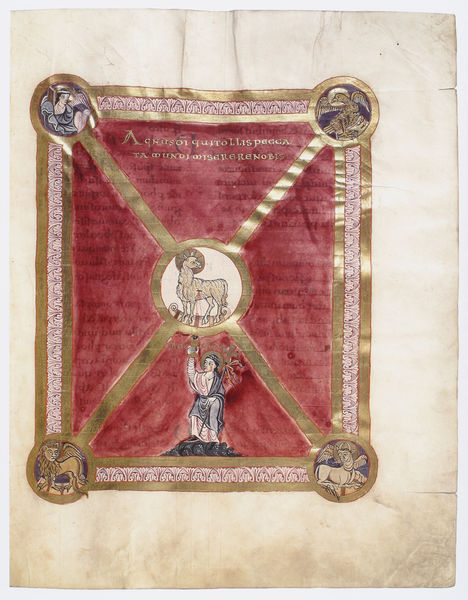
Titel: Göttinger Sakramentar
Institution: Göttingen, Staats- und Universitätsbibliothek
Schlagwörter: mann, vogel, finger, frau, geste, zeichnung, hund, rot, tier, tiere, tuch, alt, bibel, johannes, rahmen, gold, pferd, rund, engel, schrift, papier, wandteppich, inschrift, verzierung, vier, blut, lamm, schaf, buch, kreuz, rechteck, druck, seite, illustration, text, kreise, buchdeckel, einband, pergament, wappen, heiligenschein, löwe, opfer, stier, ziege, druch, wertvoll, aureole, symbole, latein, markus, christ, apostel, buchmalerei, lamm gottes, evangelist, evangelium, evangelisten, lukas, bible, matthäus, evangelien, lion, flag, apostek, church, x, bird, alder, efangelion, holy, goat, heraldic